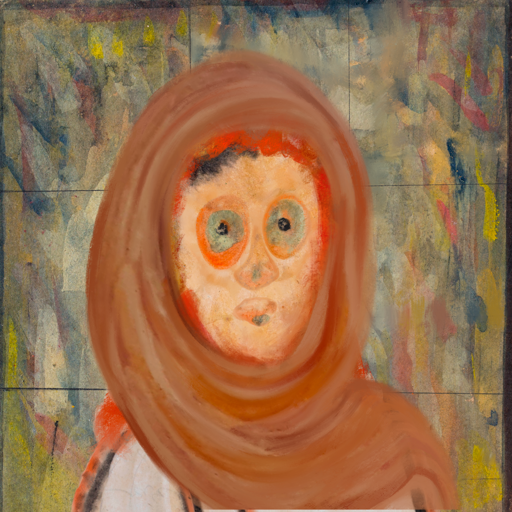
Background: GypsyMother, Head And Neck Front: Childish, Face Front: Childish, Bust: Roy_Bahadur, Hair Front: Rupkatha, Head Accessory: Pious_Lady_Scarf, Second Necklace: Blank, Necklace: Blank, Baby: Blank